Question: I am building a facebook app currently it is in sandbox mode. My code :-
index.php
'''
<?php
ob_start();
@session_start();
require 'facebook.php';
include_once('config.php');
$facebook = new Facebook(array(
'appId' => APP_ID,
'secret' => SECRET_KEY,
));
$user = $facebook->getUser();
if ($user) {
try {
// Proceed knowing you have a logged in user who's authenticated.
$user_profile = $facebook->api('/me');
} catch (FacebookApiException $e) {
error_log($e);
$user = null;
}
if (!empty($user_profile )) {
# User info ok? Let's print it (Here we will be adding the login and registering routines)
$username = $user_profile['name'];
//echo '->'.$username;exit;
$uid = $user_profile['id'];
$email = $user_profile['email'];
@session_start();
//$_SESSION['id'] = $userdata['id'];
$_SESSION['oauth_id'] = $uid;
$_SESSION['username'] = $username;
$_SESSION['email'] = $email;
$_SESSION['oauth_provider'] = 'facebook';
header("Location: home.php");
?>
<?php
} else {
# For testing purposes, if there was an error, let's kill the script
die("There was an error.");
}
} else {
# There's no active session, let's generate one
$login_url = $facebook->getLoginUrl(array( 'scope' => 'email'));
header("Location: " . $login_url);
}
?>
'''
Here I am checking if the user is login or not if it is a logged in user then redirect to home,php else to login page of facebook.
but when i run my app on facebook it throws error on console :-
> Refused to display document because display forbidden by X-Frame-Options because it set 'X-Frame-Options' to 'DENY'

Also I tried <URL> solution but it wont work
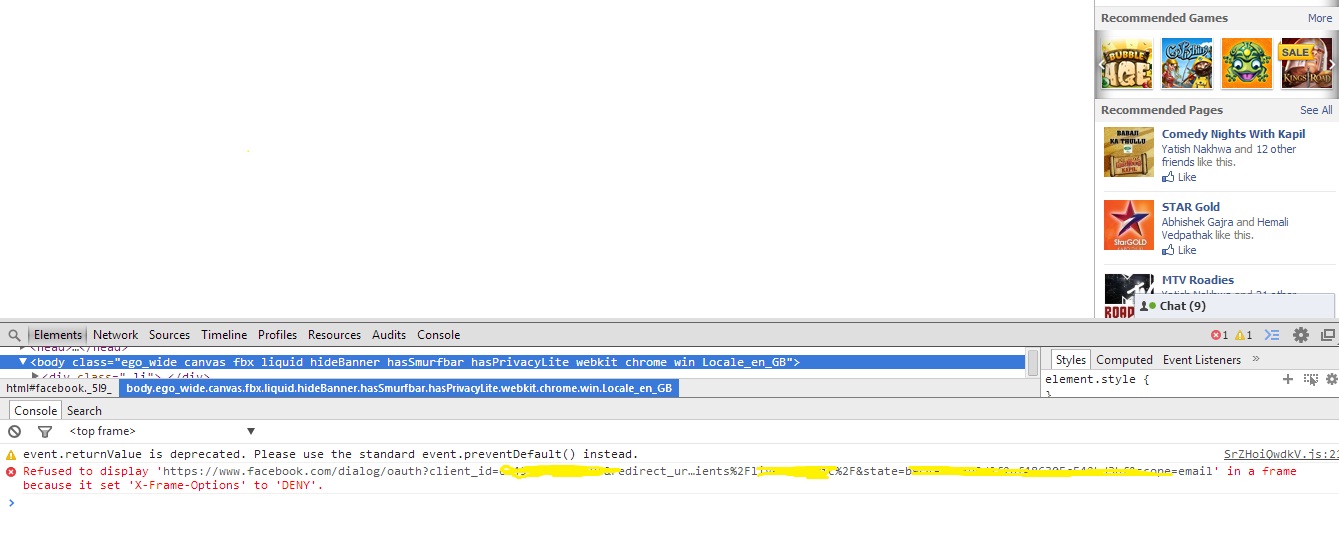
Answer: You can not display the login dialog within any kind of frames - that's an anti-phishing measure, the user is supposed to be always able to verify that the login dialog they are shown is indeed from facebook.com, and not a fake loaded from any other site.
You have to redirect to it in the top window instance. This can not be done server-side, so you have to use JavaScript:
'''
<script>top.location.href = "...";</script>
'''